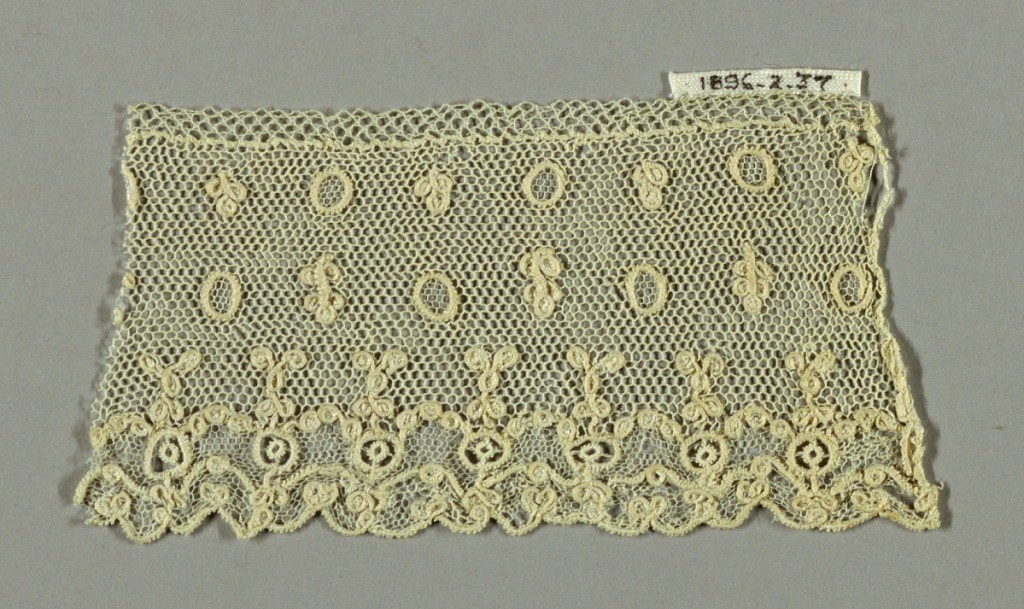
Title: Fragment
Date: late 18th century
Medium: linen Technique: needle lace
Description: Alençon-style fragment with brides tortillées and minute powdered floral motifs and circles. Lower border design of circles and floral motifs.